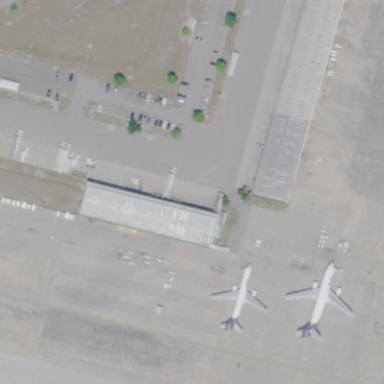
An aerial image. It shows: Apron at the airport.